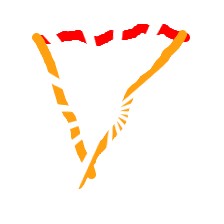
Shape: triangle